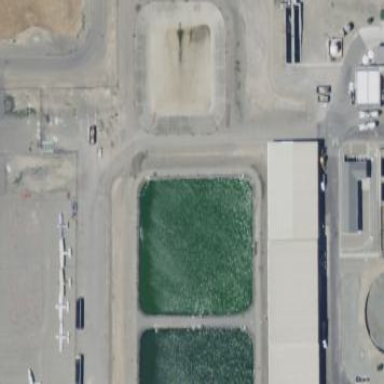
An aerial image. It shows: Body of wastewater.